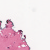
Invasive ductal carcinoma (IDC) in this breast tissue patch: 0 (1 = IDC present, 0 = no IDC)